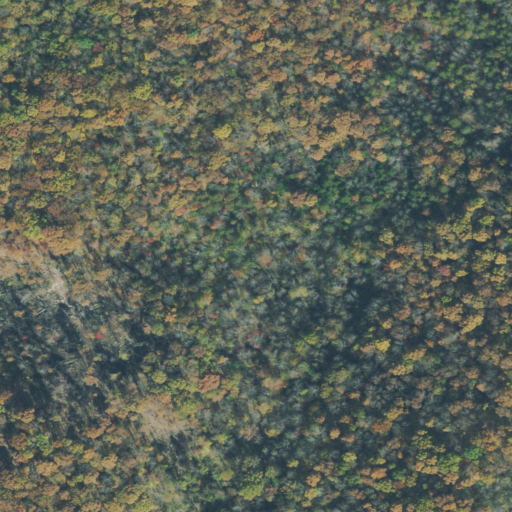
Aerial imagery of valley in Tennessee named Stamps Cove containing deciduous forest and mixed forest